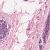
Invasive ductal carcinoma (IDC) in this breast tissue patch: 0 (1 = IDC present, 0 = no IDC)